Question: I am trying to fit a curve over the histogram of a Poisson distribution that looks like this

I have modified the fit function so that it resembles a Poisson distribution, with the parameter t as a variable. But the curve_fit function can not be plotted and I am not sure why.
'''
def histo(bsize):
N = bsize
#binwidth
bw = (dt.max()-dt.min())/(N-1.)
bin1 = dt.min()+ bw*np.arange(N)
#define the array to hold the occurrence count
bincount= np.array([])
for bin in bin1:
count = np.where((dt>=bin)&(dt<bin+bw))[0].size
bincount = np.append(bincount,count)
#bin center
binc = bin1+0.5*bw
plt.figure()
plt.plot(binc,bincount,drawstyle= 'steps-mid')
plt.xlabel("Interval[ticks]")
plt.ylabel("Frequency")
histo(30)
plt.xlim(0,.5e8)
plt.ylim(0,25000)
import numpy as np
from scipy.optimize import curve_fit
delta_t = 1.42e7
def func(x, t):
return t * np.exp(- delta_t/t)
popt, pcov = curve_fit(func, np.arange(0,.5e8),histo(30))
plt.plot(popt)
'''
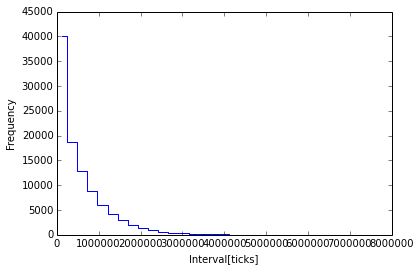
Answer: The problem with your code is that you do not know what the return values of 'curve_fit' are. It is the parameters for the fit-function and their covariance matrix - not something you can plot directly.
## Binned Least-Squares Fit
In general you can get everything much, much more easily:
'''
import numpy as np
import matplotlib.pyplot as plt
from scipy.optimize import curve_fit
from scipy.special import factorial
from scipy.stats import poisson
# get poisson deviated random numbers
data = np.random.poisson(2, 1000)
# the bins should be of integer width, because poisson is an integer distribution
bins = np.arange(11) - 0.5
entries, bin_edges, patches = plt.hist(data, bins=bins, density=True, label='Data')
# calculate bin centers
bin_centers = 0.5 * (bin_edges[1:] + bin_edges[:-1])
def fit_function(k, lamb):
'''poisson function, parameter lamb is the fit parameter'''
return poisson.pmf(k, lamb)
# fit with curve_fit
parameters, cov_matrix = curve_fit(fit_function, bin_centers, entries)
# plot poisson-deviation with fitted parameter
x_plot = np.arange(0, 15)
plt.plot(
x_plot,
fit_function(x_plot, *parameters),
marker='o', linestyle='',
label='Fit result',
)
plt.legend()
plt.show()
'''
This is the result:
<URL>
## Unbinned Maximum-Likelihood fit
An even better possibility would be to not use a histogram at all
and instead to carry out a maximum-likelihood fit.
But by closer examination even this is unnecessary, because the
maximum-likelihood estimator for the parameter of the poissonian distribution is the arithmetic mean.
However, if you have other, more complicated PDFs, you can use this as example:
'''
import numpy as np
import matplotlib.pyplot as plt
from scipy.optimize import minimize
from scipy.special import factorial
from scipy import stats
def poisson(k, lamb):
"""poisson pdf, parameter lamb is the fit parameter"""
return (lamb**k/factorial(k)) * np.exp(-lamb)
def negative_log_likelihood(params, data):
"""
The negative log-Likelihood-Function
"""
lnl = - np.sum(np.log(poisson(data, params[0])))
return lnl
def negative_log_likelihood(params, data):
''' better alternative using scipy '''
return -stats.poisson.logpmf(data, params[0]).sum()
# get poisson deviated random numbers
data = np.random.poisson(2, 1000)
# minimize the negative log-Likelihood
result = minimize(negative_log_likelihood, # function to minimize
x0=np.ones(1), # start value
args=(data,), # additional arguments for function
method='Powell', # minimization method, see docs
)
# result is a scipy optimize result object, the fit parameters
# are stored in result.x
print(result)
# plot poisson-distribution with fitted parameter
x_plot = np.arange(0, 15)
plt.plot(
x_plot,
stats.poisson.pmf(x_plot, result.x),
marker='o', linestyle='',
label='Fit result',
)
plt.legend()
plt.show()
'''